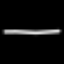
Label: line